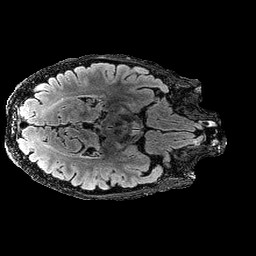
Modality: FLAIR
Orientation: axial
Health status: ill
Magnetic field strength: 3 T